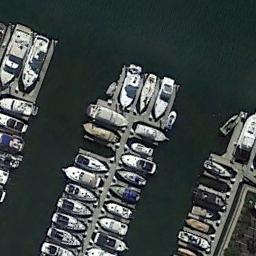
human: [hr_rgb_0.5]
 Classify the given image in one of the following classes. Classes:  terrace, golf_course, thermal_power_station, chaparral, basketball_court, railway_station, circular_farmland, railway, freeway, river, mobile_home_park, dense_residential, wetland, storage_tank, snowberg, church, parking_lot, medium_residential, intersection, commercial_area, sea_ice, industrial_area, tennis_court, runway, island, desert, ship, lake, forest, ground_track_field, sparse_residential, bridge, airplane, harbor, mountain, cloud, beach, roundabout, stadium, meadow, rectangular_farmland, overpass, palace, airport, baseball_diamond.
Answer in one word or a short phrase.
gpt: harbor